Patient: sex F, age 43
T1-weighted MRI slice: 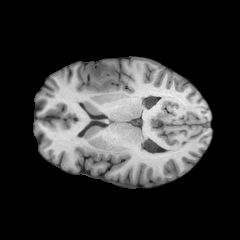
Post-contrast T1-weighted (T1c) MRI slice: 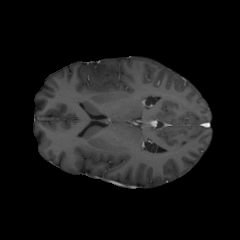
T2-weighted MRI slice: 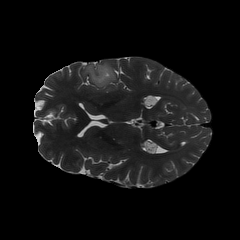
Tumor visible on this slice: yes
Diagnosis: Oligodendroglioma, IDH-mutant, 1p/19q-codeleted
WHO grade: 2